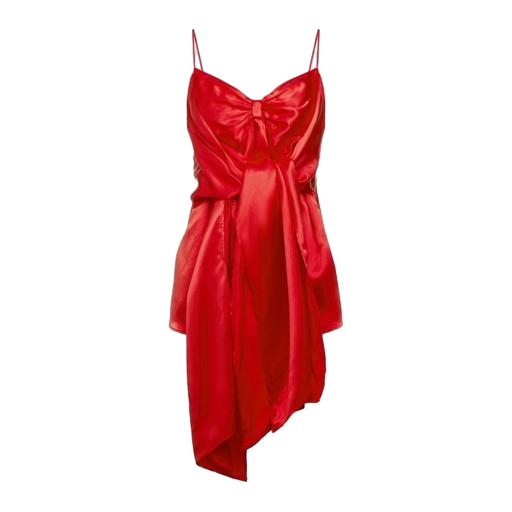
draped dress, red ruffled-hem top, red yvette top, white background